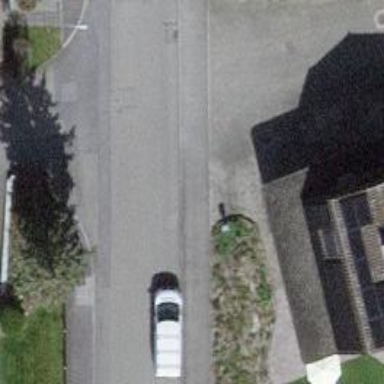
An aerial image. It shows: Kerb barrier.